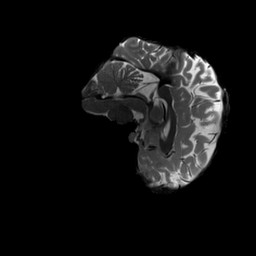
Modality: T2w
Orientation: sagittal
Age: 24
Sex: female
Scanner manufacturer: siemens
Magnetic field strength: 3 T
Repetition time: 3.2 s
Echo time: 0.564 s